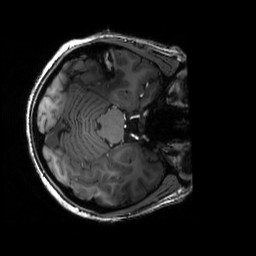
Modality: T1w
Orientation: axial
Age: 28
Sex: female
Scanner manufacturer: siemens
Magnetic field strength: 6.98 T
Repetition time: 3 s
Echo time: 0.00388 s